Question: In my project, I'm using the storyboard with 2 tabs. What I want to create is in the first tab, when you swipe left, another layout with text will show and when you swipe left again, another layout shows with other information (so lets say I want 10 different layout templates but I need to be able to change the text from the layout templates.
So this is my storyboard:

And in the "First View" I need to be able to swipe left and show a layout with text, swipe left again and show (for example) the same layout with another text, swipe left again show another layout with text and so on. So in total there are 10 layout templates where I need to be able to change the text in code.
So basically what I'm aiming for is the same as the start window on the iPhone/iPad where you can swipe between the screens where the app icons are on. How can I accomplish this with the same animation?
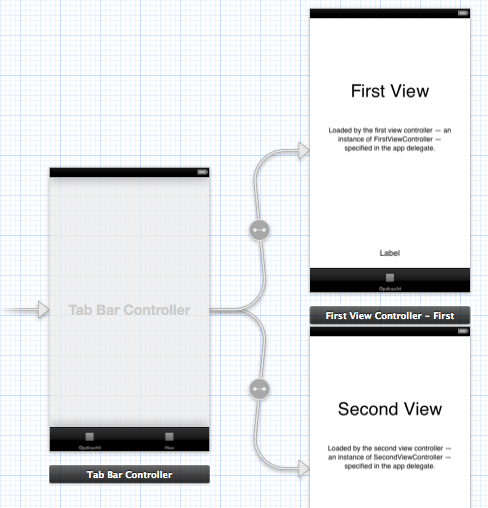
Answer: What you are looking for is called 'UIPageControl'. The class reference can be found <URL>.
If you want a more fancy 'UIPageControl' with more customizable options I suggest you try out any of <URL>
<URL> is a link to the project from the tutorial above.
In 'CustomPagerViewController' he calls
'''
[self addChildViewController:[self.storyboard instantiateViewControllerWithIdentifier:@"View1"]];
'''
which gives the equivalent result as
'''
UIViewController *aViewController = [self.storyboard instantiateViewControllerWithIdentifier:@"View1"];
[self addChildViewController:aViewController];
'''
Now, if you want to add several ViewControllers you could do a loop as follows
'''
for(int i = 0; i<yourNumberOfViewControllers; i++) {
YourViewControllerClass *aViewController = [self.storyboard instantiateViewControllerWithIdentifier:@"YourIdentifier"];
[aViewController setSomeProperty:someValue];
[self addChildViewController:aViewController];
}
'''
Hope it helps!